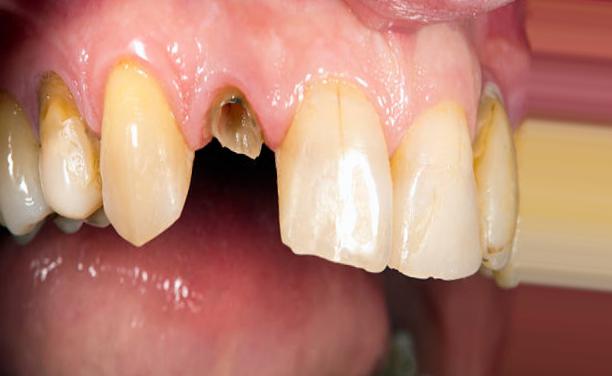
Condition: Caries